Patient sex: M
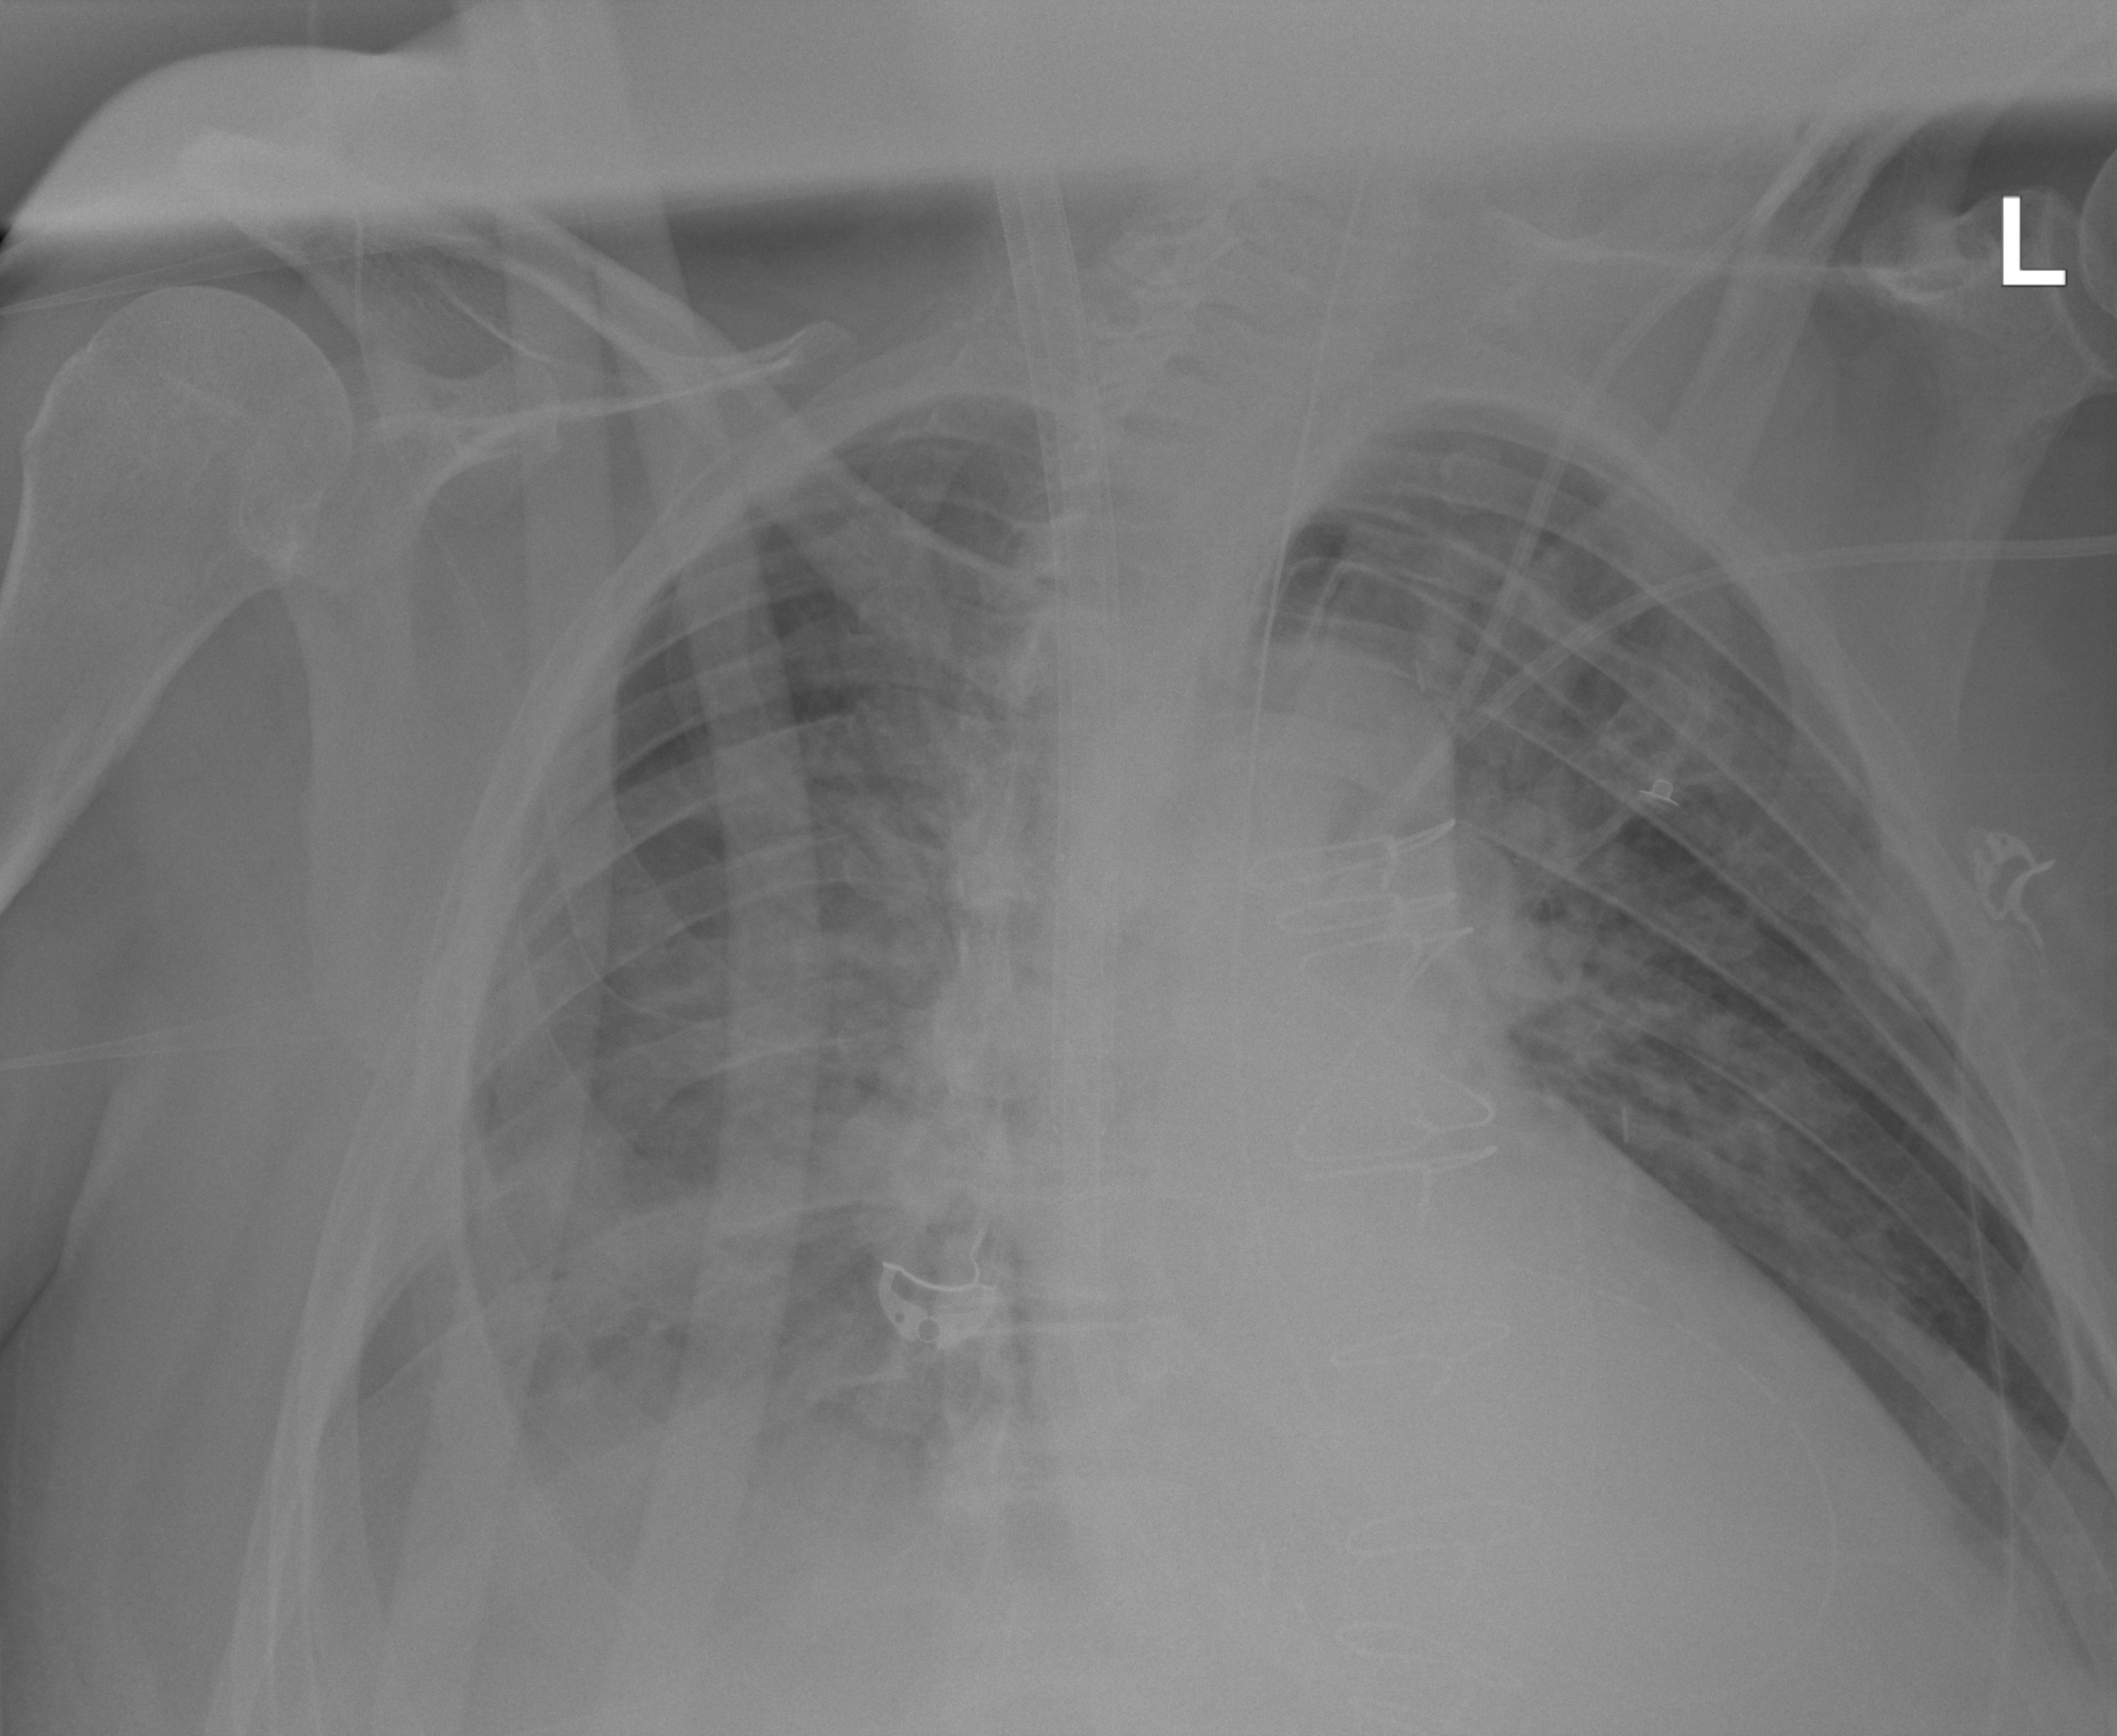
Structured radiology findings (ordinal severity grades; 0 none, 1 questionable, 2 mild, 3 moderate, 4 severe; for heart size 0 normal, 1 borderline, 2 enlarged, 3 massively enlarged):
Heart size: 2
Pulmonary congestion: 3
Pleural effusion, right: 3
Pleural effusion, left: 2
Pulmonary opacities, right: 1
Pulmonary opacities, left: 1
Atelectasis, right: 3
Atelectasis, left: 2